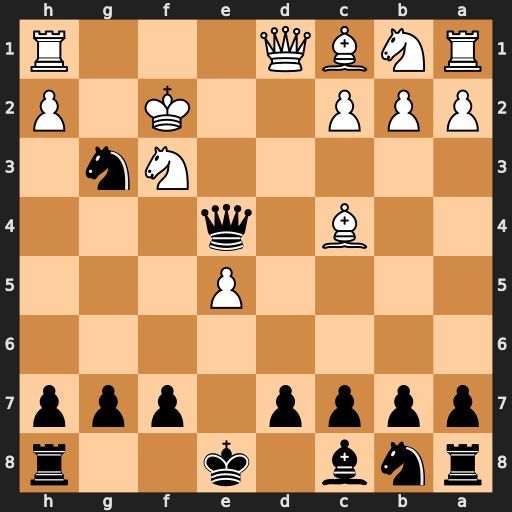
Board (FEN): rnb1k2r/pppp1ppp/8/4P3/2B1q3/5Nn1/PPP2K1P/RNBQ3R
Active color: b
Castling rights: kq
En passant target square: -
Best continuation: Nxh1+ Qxh1 Qxc4